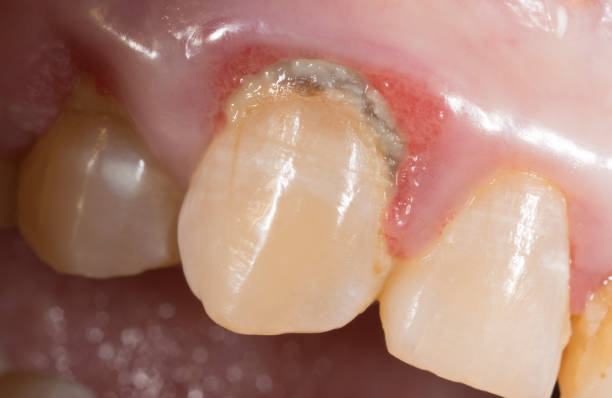
Condition: Calculus